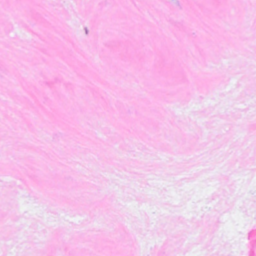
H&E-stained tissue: Breast